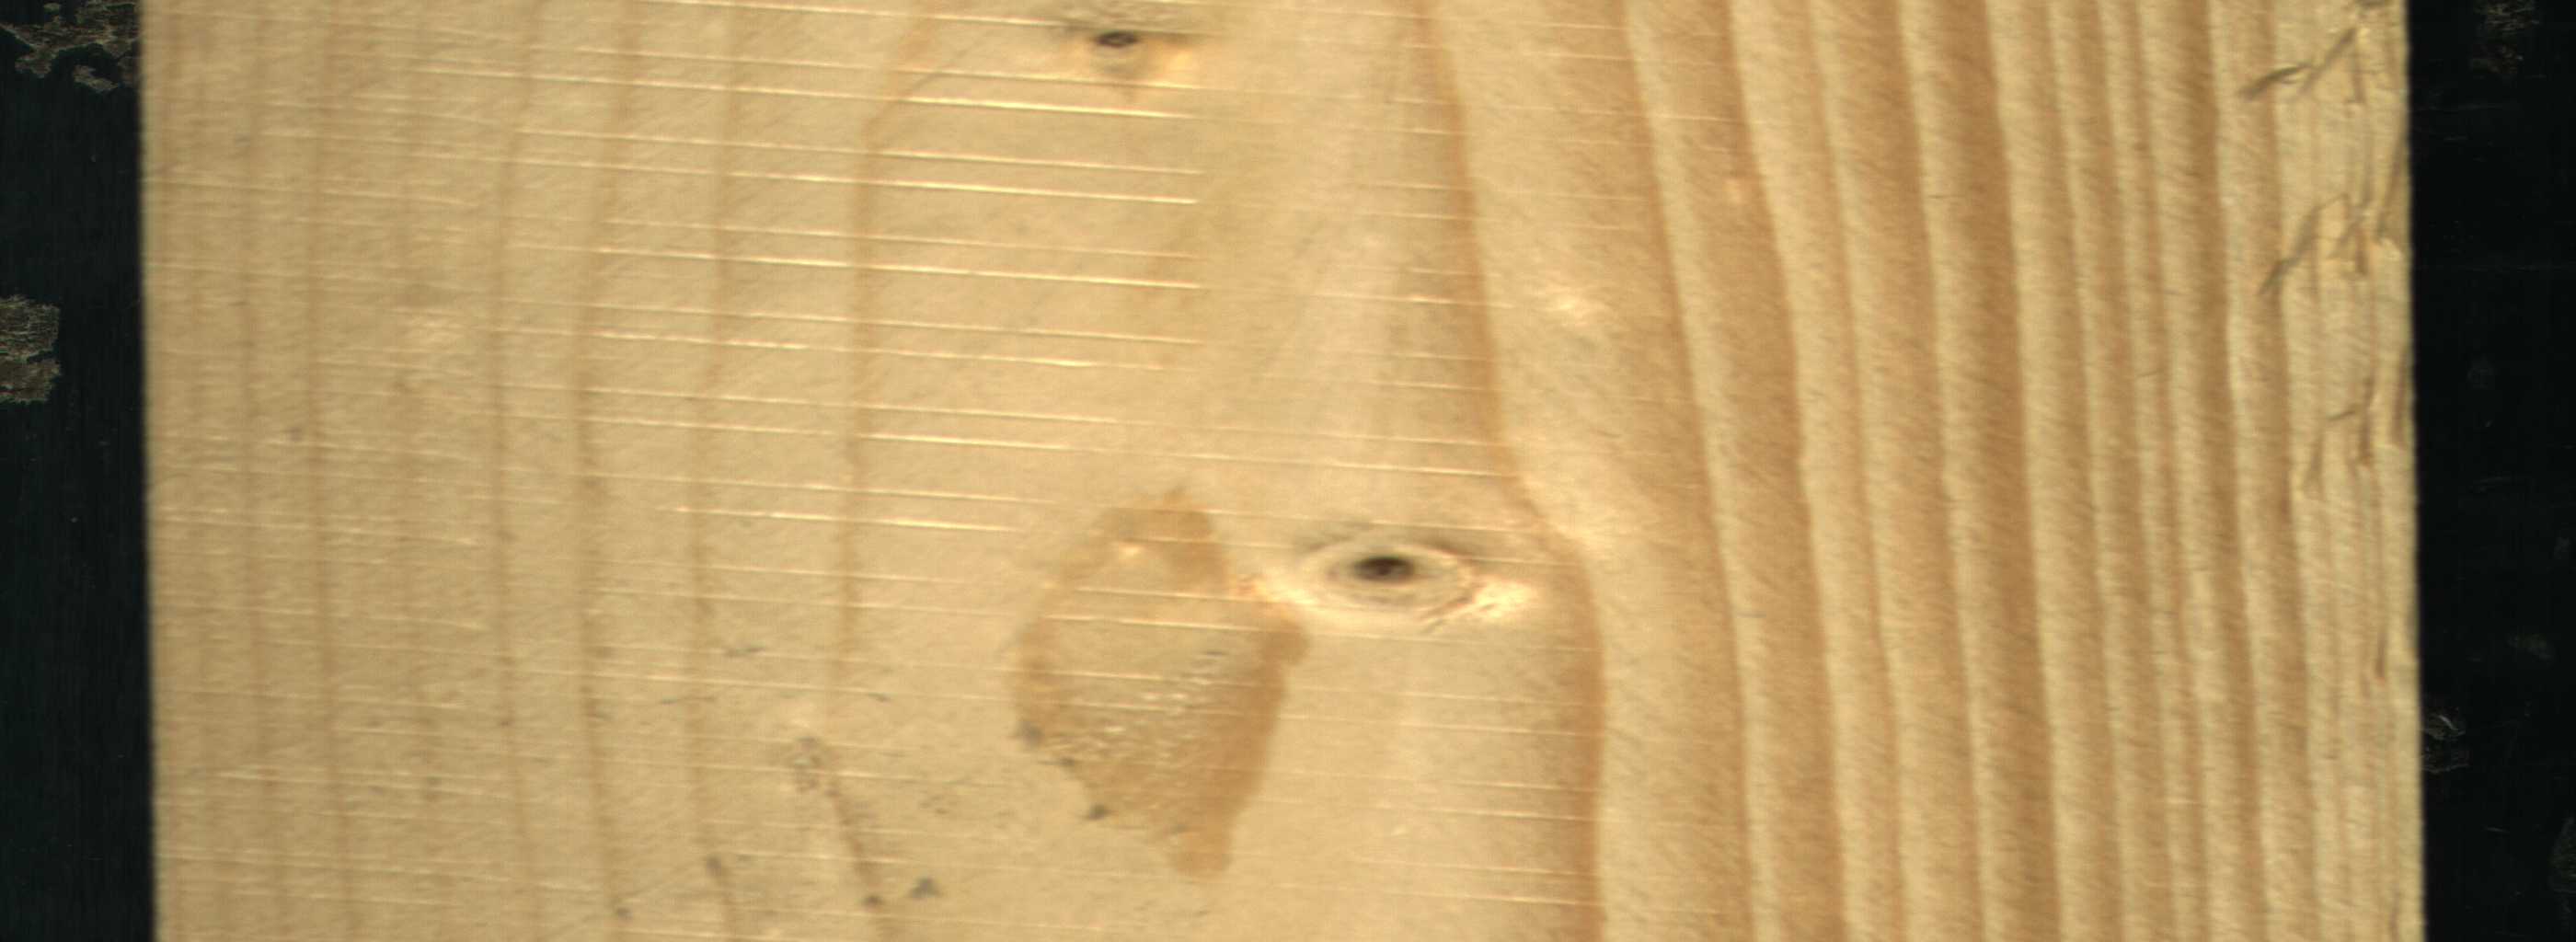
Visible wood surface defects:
Live_Knot
Live_Knot